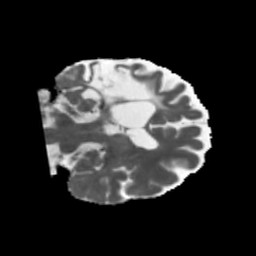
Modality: MD
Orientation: coronal
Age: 46
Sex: male
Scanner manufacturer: siemens
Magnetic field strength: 3 T
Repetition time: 5.47 s
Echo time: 0.0854 s